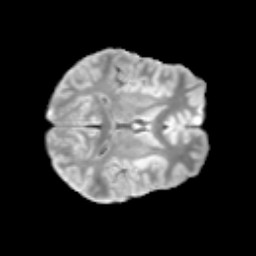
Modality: T2w
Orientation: axial
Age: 11
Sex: male
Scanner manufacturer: siemens
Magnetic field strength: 3 T
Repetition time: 3.8 s
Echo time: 0.07 s